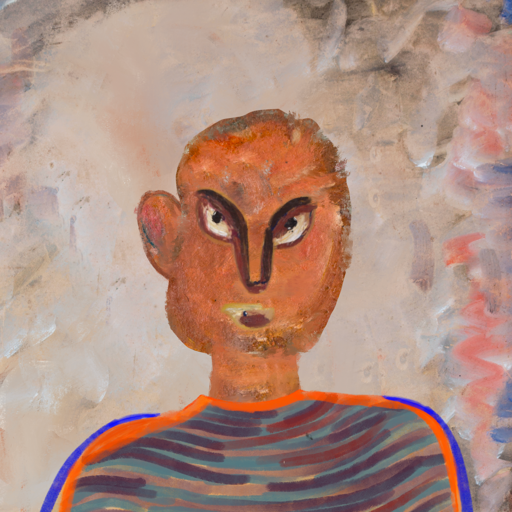
Background: Roy_Bahadur, Head And Neck Front: Boggyland, Face Front: After_Raid, Bust: Experience, Hair Front: Blank, Head Accessory: Blank, Second Necklace: Blank, Necklace: Blank, Baby: Blank